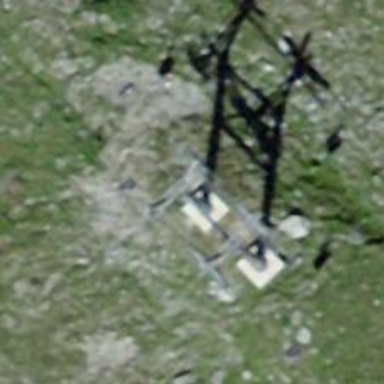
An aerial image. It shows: Pylon for aerialway.